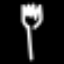
Label: fork